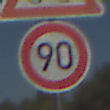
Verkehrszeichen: Geschwindigkeit90
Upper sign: RadverkehrLinks
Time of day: Midday
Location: Outdoor (Nature)
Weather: Clear
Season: Summer
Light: Natural